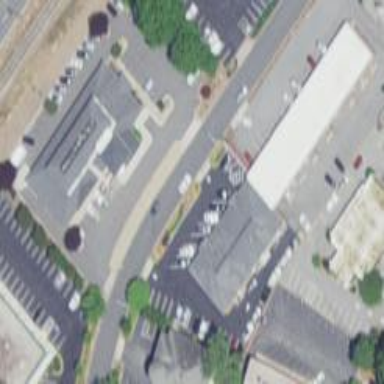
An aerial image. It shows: Pharmacy providing healthcare services.